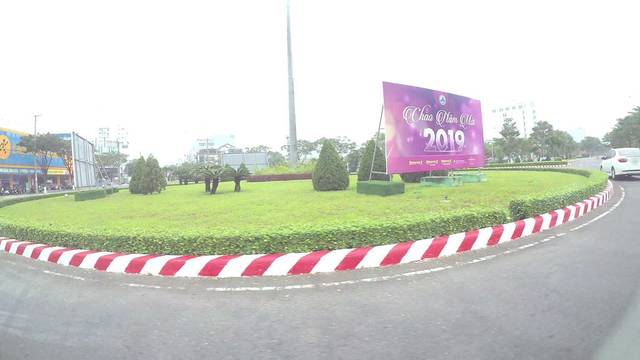
Region: Vietnam
Coordinates: 16.039, 108.211